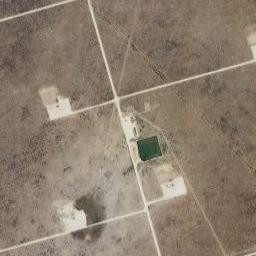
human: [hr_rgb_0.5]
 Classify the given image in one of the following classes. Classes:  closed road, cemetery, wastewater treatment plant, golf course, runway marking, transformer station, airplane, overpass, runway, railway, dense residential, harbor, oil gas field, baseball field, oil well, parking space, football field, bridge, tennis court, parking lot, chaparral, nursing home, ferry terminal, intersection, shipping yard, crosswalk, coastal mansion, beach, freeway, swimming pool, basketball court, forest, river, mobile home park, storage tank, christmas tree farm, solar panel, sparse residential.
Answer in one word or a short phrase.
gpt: oil gas field